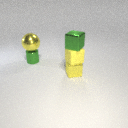
small green metal cylinder to the left of small yellow metal cube